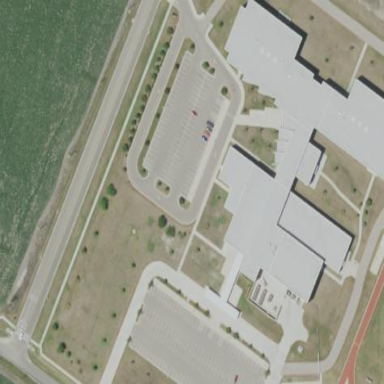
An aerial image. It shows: School building.